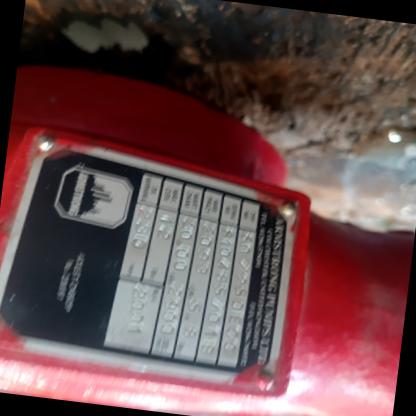
Klasa: tabliczka-znamionowa